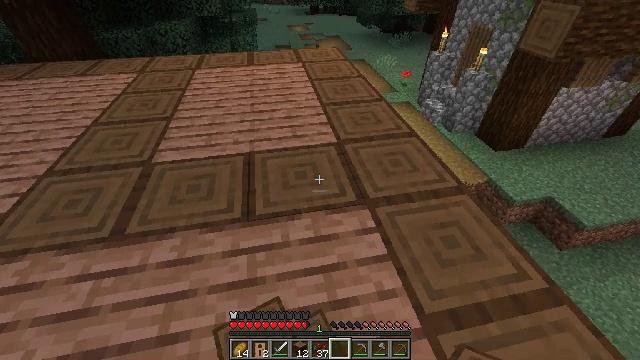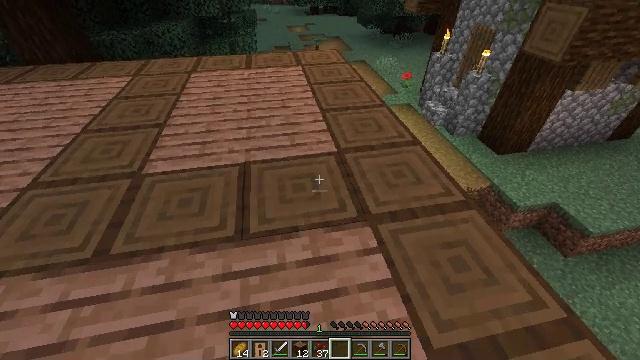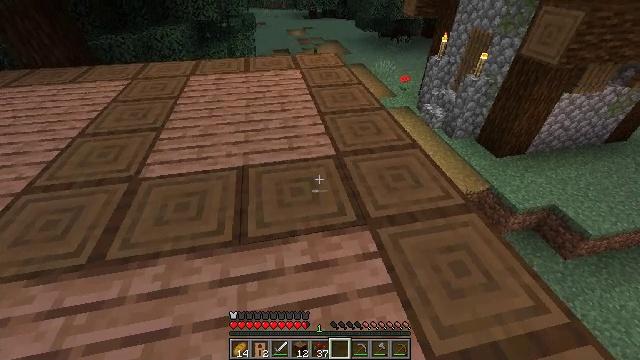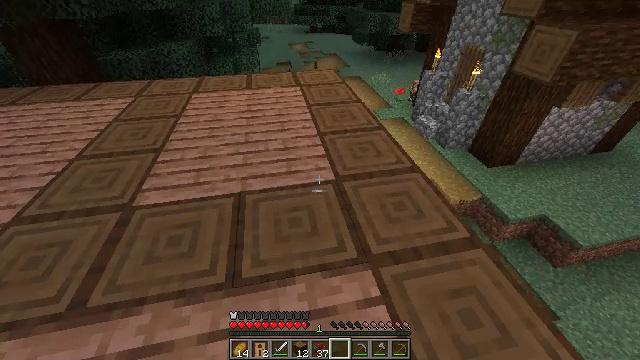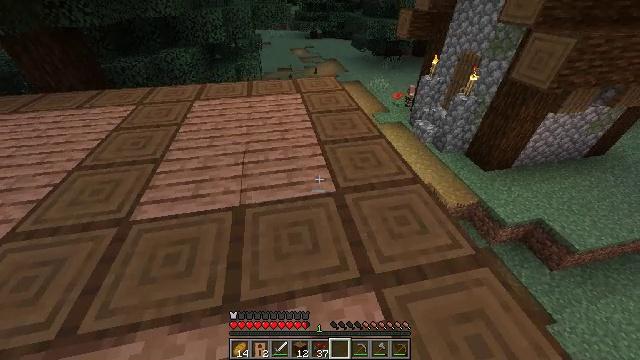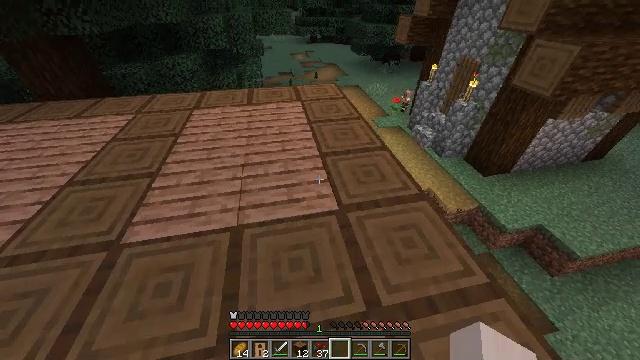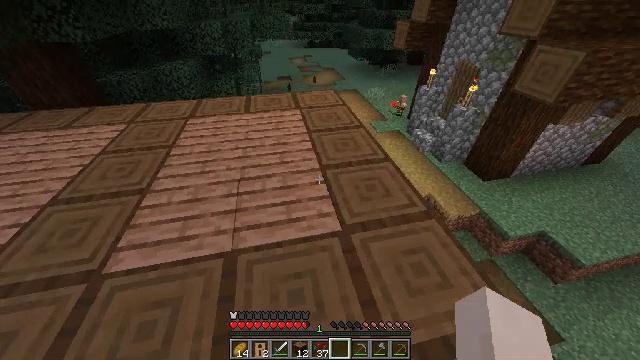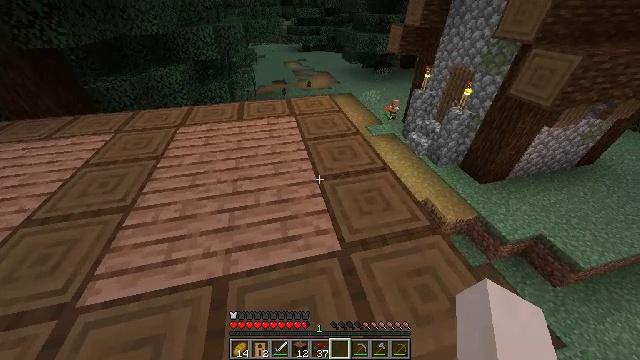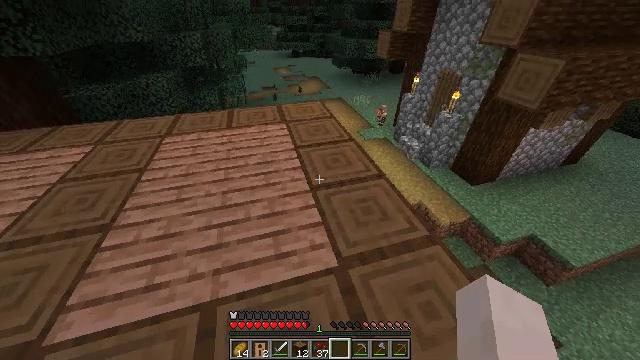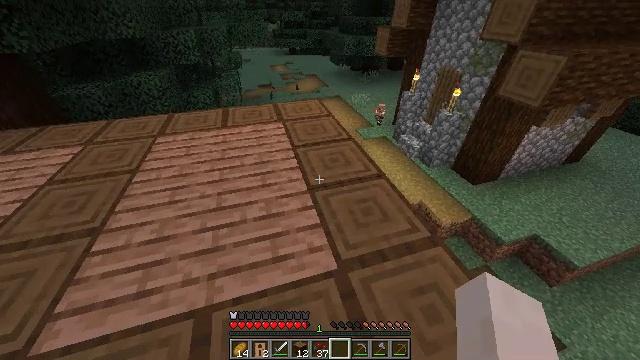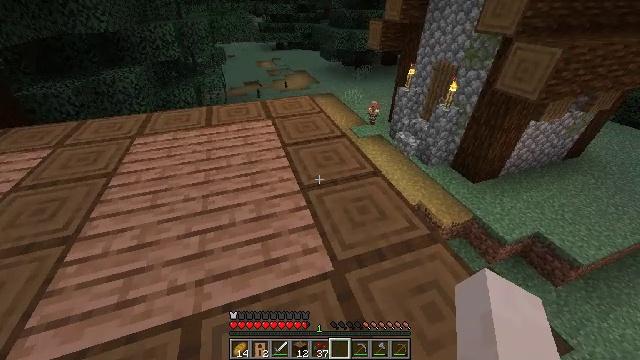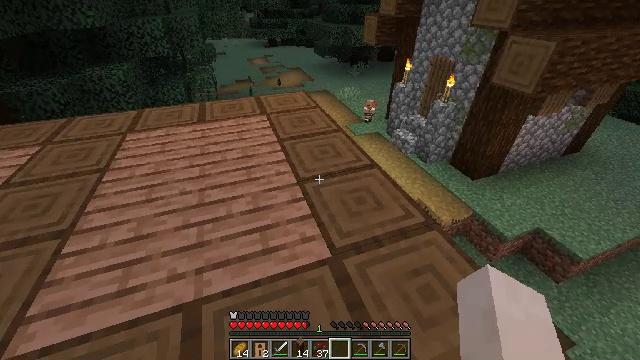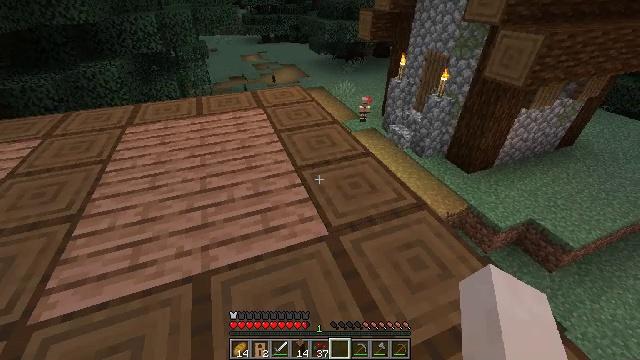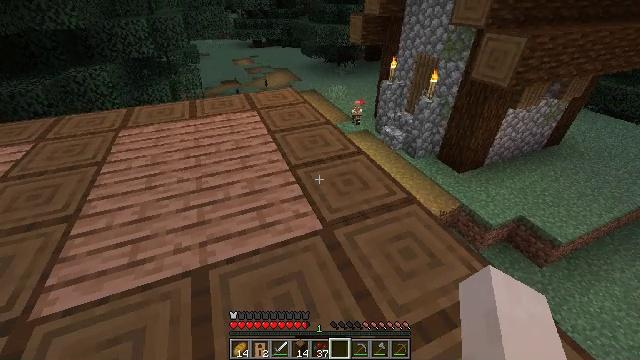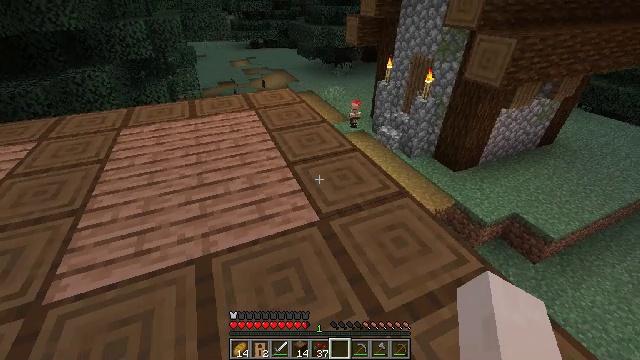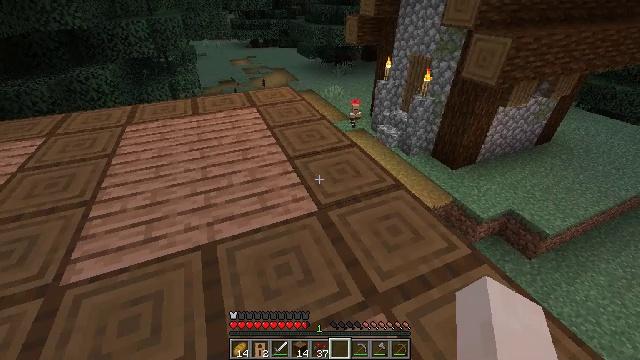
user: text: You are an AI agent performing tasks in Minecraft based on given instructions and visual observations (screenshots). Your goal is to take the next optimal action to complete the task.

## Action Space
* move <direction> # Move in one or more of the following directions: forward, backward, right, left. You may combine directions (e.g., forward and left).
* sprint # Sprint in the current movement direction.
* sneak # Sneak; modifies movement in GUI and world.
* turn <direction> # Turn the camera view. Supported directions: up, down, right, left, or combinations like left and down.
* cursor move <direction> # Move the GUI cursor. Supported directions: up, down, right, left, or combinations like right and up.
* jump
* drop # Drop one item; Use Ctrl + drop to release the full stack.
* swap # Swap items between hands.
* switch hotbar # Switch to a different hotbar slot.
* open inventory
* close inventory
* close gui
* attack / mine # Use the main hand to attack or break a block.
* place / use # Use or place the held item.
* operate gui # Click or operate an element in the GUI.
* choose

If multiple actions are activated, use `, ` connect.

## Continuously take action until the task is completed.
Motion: motion action
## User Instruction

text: Retrieve jungle planks by mining.
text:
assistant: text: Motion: no_op
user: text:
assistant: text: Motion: move forward
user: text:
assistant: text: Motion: move forward
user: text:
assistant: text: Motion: move forward
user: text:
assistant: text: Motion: move forward
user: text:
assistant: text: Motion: move forward
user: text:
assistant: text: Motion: turn right
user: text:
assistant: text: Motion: turn right
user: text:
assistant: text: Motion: move back
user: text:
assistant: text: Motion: move back, turn right
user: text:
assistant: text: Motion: move back, turn right
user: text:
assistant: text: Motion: move back, turn right
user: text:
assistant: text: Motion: turn right
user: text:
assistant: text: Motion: move back
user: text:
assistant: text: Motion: move back
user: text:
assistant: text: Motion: move back
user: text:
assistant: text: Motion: no_op
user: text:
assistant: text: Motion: no_op
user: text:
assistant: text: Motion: move forward
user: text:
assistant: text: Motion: move forward
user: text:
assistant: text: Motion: move forward
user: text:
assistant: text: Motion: no_op
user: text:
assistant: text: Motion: move forward
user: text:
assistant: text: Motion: move forward
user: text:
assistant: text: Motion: move forward
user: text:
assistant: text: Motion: move forward
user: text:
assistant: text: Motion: move forward
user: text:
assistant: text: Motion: move forward
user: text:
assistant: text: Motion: move forward
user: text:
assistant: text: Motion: move forward